Question: I want to solve a differential equation that has some "silence period" (I'm not sure whether it has a formal name or not, it means during this period that the system is static and not controlled by the differential equation).
For example (see the figure), when a free-fall ball touches the ground, the callback function will be triggered. It enters this "silence period" (dash line in the figure), after this period, it keeps following the differential equation (the parameters can be change or not, as in the figure I reset the height of the ball).

I know it can be done by for loop, but currently I try to use DifferentialEquations.jl, so I wonder if I can set a callback or use other methods to accomplish it?
Thank you in advance!
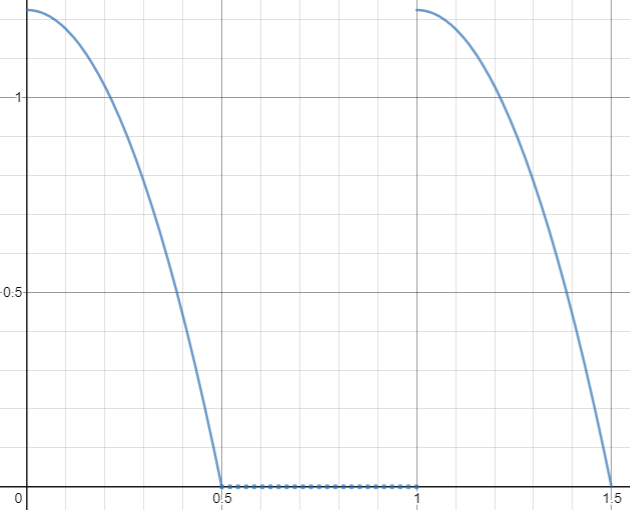
Answer: The simplest way to do this is to set a parameter to zero using a 'DiscreteCallback', and having a second callback un-zero it. <URL> describes in more detail how to define and use such callbacks.